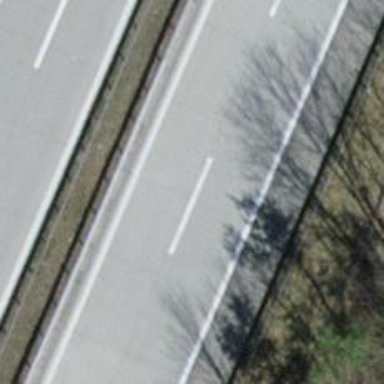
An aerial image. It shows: Asphalt motorway.